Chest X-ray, PA view. Patient: 83 years old, sex M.
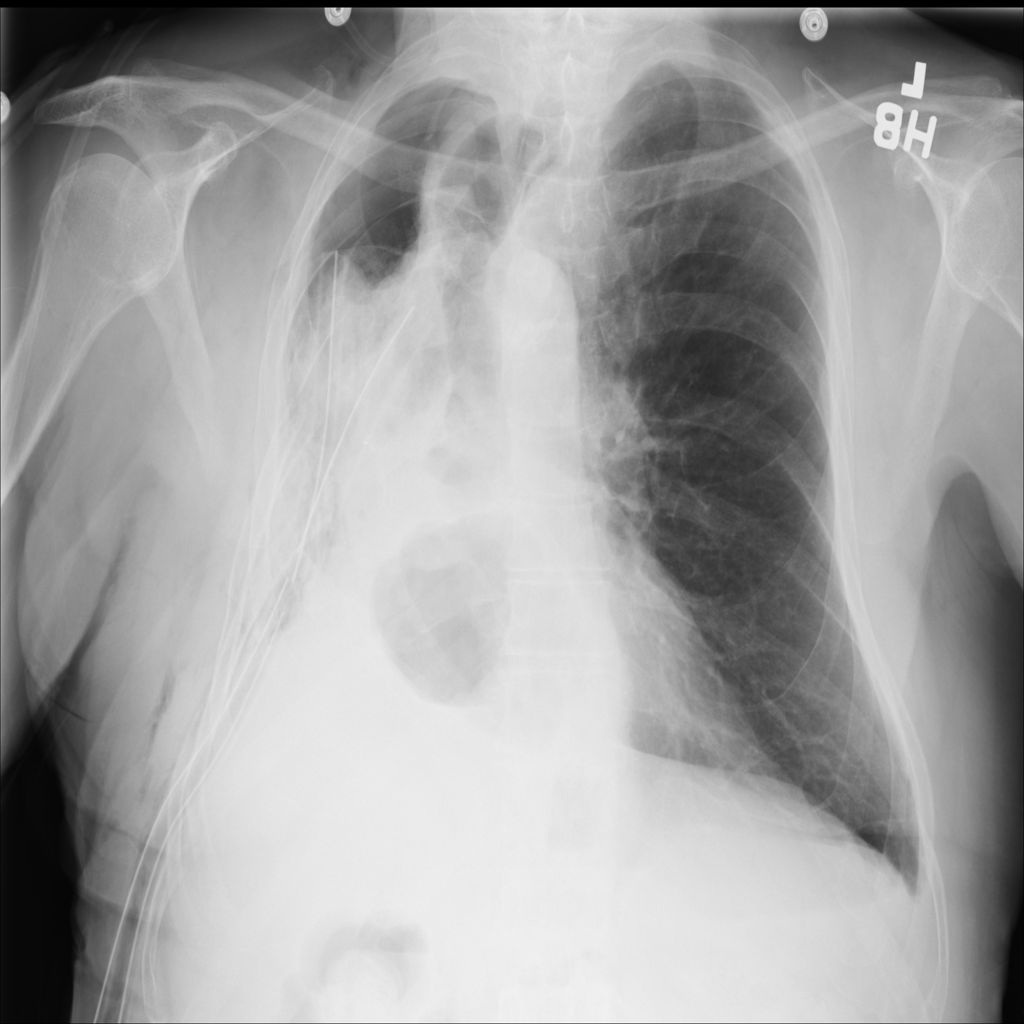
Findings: Atelectasis, Pneumothorax